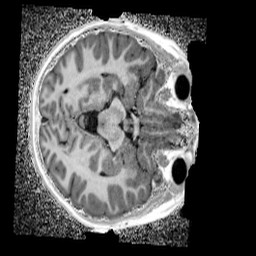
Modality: UNIT1_denoised
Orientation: axial
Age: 11
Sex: male
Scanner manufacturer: siemens
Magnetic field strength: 3 T
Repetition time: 4 s
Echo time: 0.00299 s